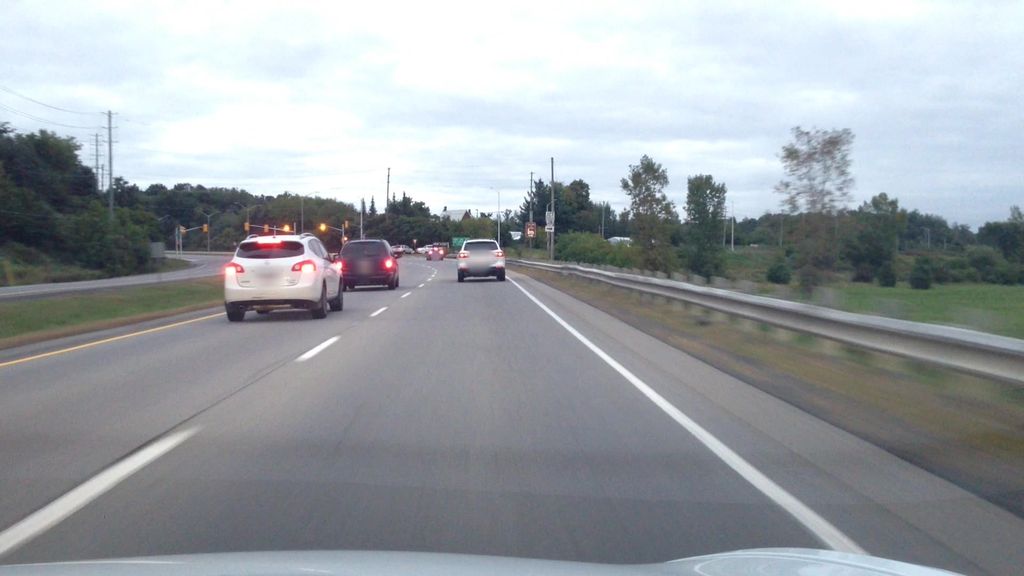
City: ottawa-gatineau